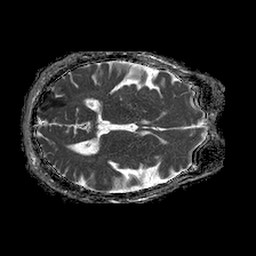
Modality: ADC
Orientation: axial
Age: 55
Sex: male
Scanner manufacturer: philips
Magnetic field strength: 1.5 T
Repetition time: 4.6 s
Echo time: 0.08631 s